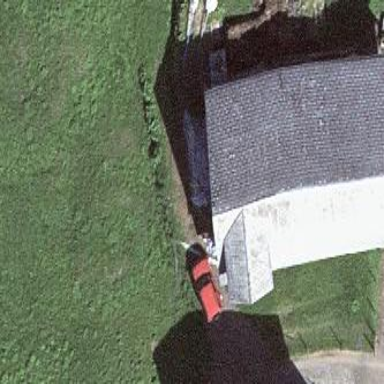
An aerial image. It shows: Farm auxiliary building.